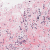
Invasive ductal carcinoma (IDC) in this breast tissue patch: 0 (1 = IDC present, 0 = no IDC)